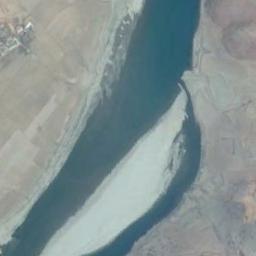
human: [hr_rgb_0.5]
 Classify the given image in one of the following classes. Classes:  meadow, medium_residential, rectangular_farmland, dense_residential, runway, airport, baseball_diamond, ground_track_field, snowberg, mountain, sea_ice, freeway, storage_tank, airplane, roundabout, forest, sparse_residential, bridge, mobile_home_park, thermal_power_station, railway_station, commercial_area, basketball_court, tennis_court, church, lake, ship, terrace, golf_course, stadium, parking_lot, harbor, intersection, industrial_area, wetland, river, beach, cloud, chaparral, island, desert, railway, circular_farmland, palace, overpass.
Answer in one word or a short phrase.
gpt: river